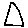
Label: triangle